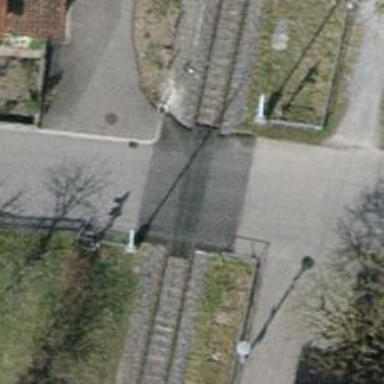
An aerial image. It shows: Level crossing at the railway with full barrier.